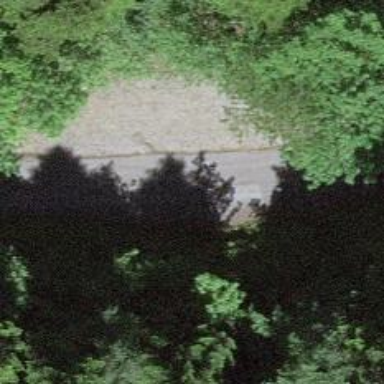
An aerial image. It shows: Passing place on the road.